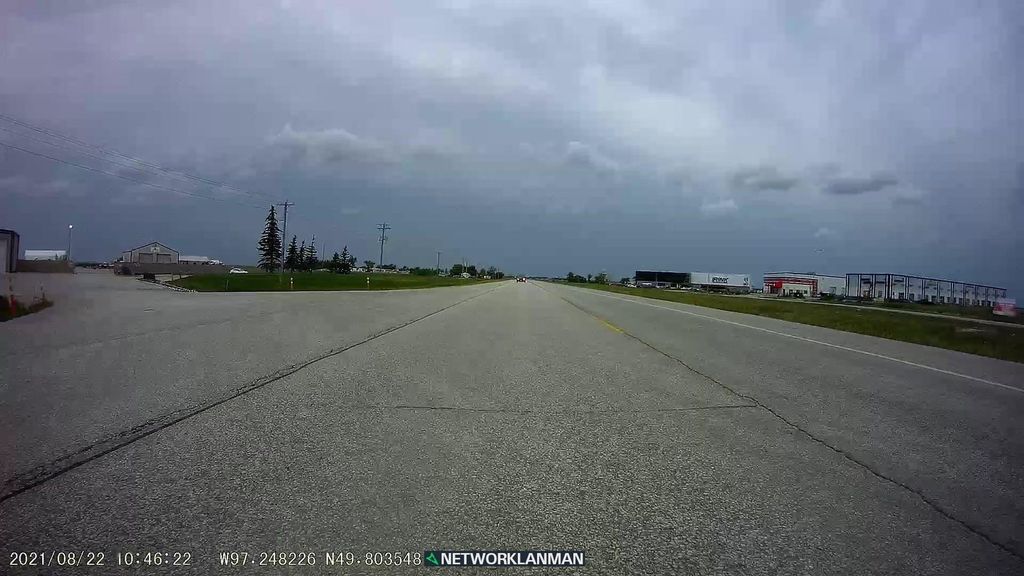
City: winnipeg